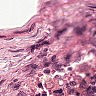
Metastatic tissue present: no